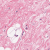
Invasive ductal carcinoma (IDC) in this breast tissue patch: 0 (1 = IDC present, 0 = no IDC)